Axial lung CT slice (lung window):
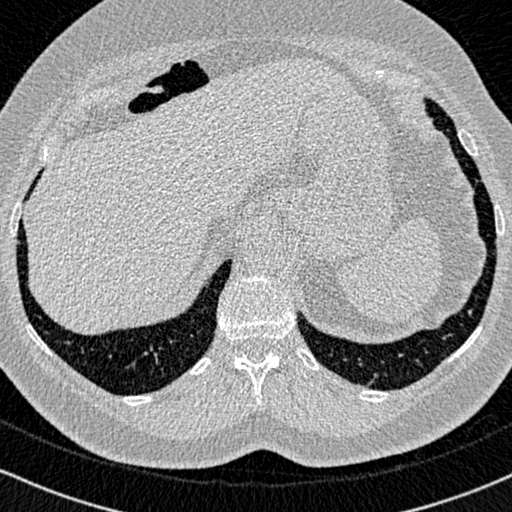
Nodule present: no